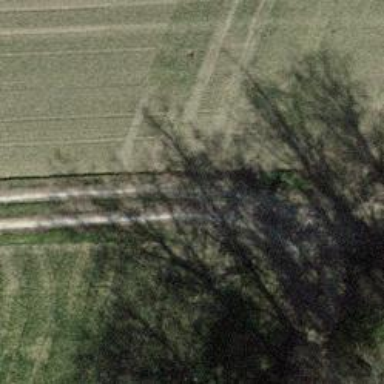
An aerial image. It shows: Track road with grade4 tracktype.